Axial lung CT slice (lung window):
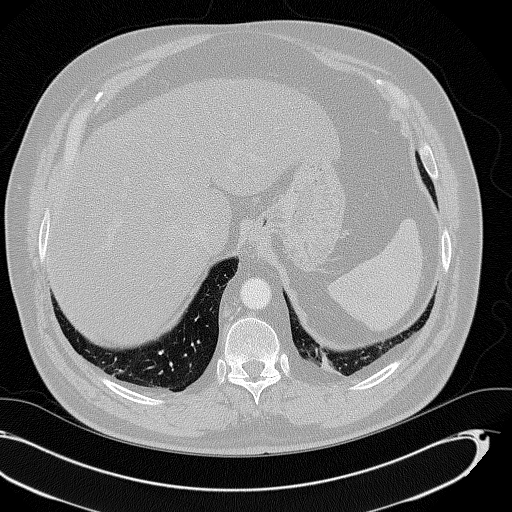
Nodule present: yes
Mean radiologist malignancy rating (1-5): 1